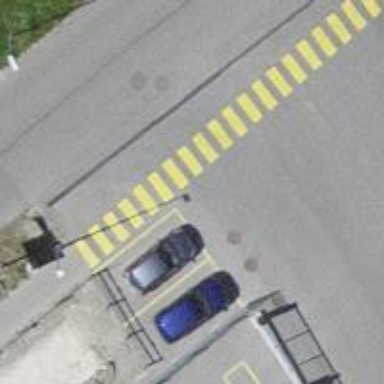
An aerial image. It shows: Uncontrolled zebra crossing on the road.